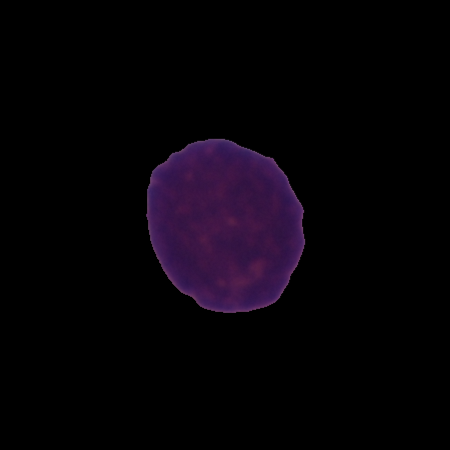
Label: healthy